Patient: sex M, age 66
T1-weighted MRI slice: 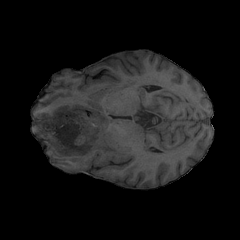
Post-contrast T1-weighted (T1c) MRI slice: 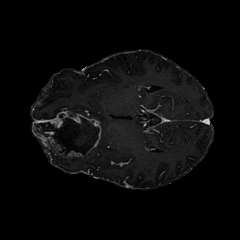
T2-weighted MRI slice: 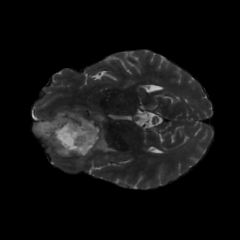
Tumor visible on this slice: yes
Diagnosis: Glioblastoma, IDH-wildtype
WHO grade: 4